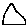
Label: triangle